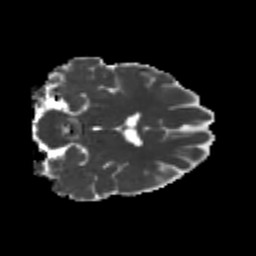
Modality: MD
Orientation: coronal
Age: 25
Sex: male
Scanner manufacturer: siemens
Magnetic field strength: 3 T
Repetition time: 3.5 s
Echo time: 0.104 s